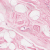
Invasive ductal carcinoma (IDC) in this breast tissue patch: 0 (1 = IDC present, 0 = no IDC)